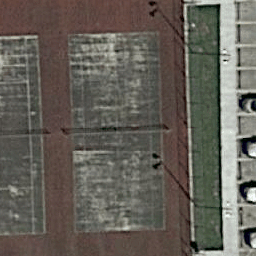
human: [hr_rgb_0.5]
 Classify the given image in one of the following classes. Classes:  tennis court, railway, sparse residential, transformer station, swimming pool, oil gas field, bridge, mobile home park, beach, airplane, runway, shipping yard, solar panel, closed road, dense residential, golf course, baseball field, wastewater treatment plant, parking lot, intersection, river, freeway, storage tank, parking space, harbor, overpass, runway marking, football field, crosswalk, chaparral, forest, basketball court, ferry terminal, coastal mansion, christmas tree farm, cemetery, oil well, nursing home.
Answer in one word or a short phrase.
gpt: tennis court